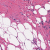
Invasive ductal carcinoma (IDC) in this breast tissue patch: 0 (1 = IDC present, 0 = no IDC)